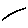
Label: line